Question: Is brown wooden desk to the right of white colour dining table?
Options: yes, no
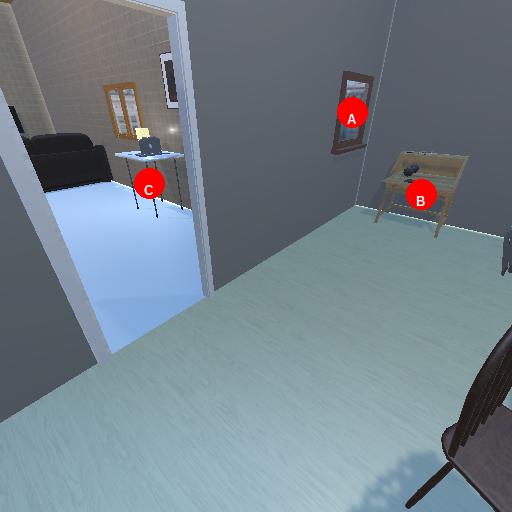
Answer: yes